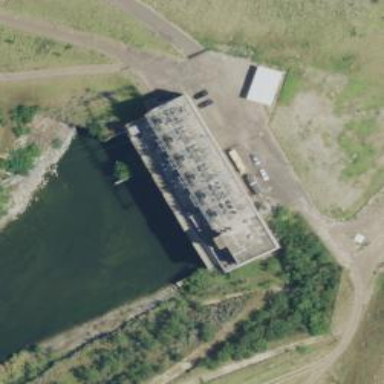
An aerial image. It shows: Hydro power generator.